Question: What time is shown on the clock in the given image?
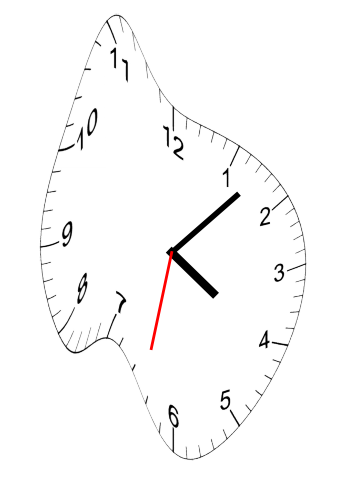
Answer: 04:07:32